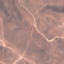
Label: HerbaceousVegetation